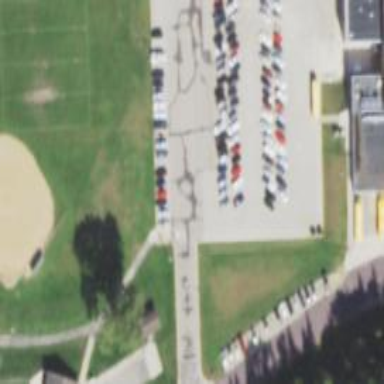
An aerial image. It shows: Parking area.